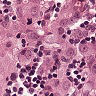
Metastatic tissue present: yes